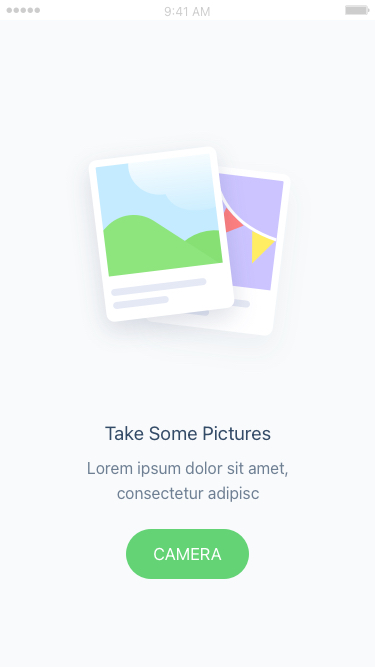
Text in this UI design:
Lorem ipsum dolor sit amet, consectetur adipisc
Take Some Pictures
Camera